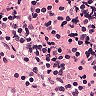
Metastatic tissue present: no